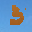
Label: 3